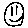
Label: smiley face